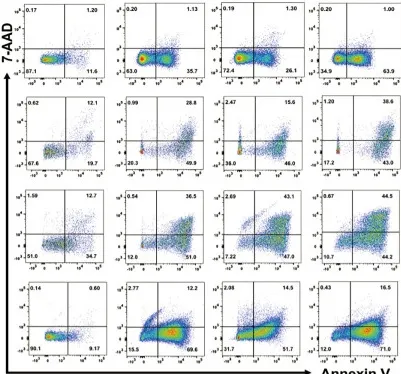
Apoptosis of human neutrophils analyzed using annexin V and propidium iodide staining. Neutrophils from healthy controls (HCs).
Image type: pathology (immunostaining)